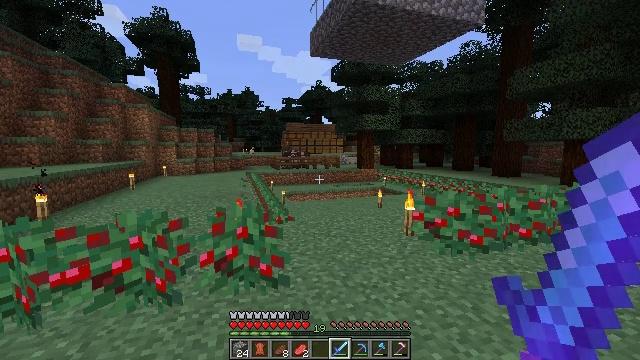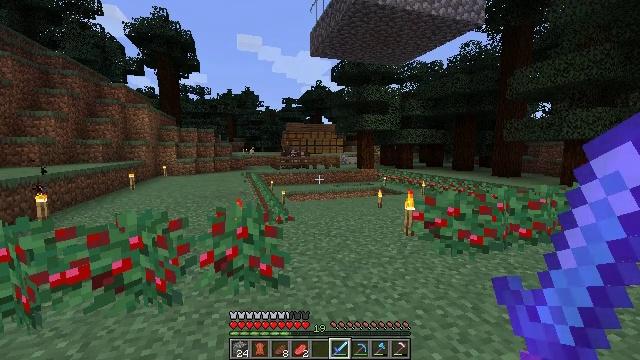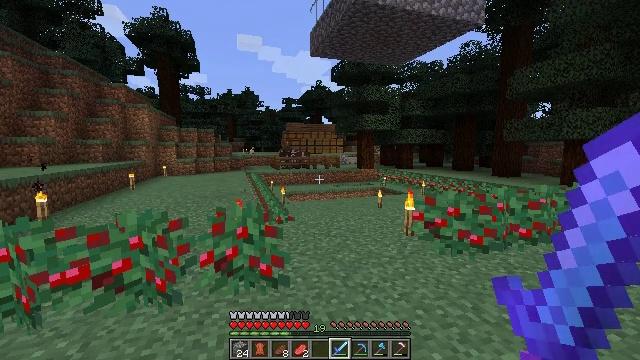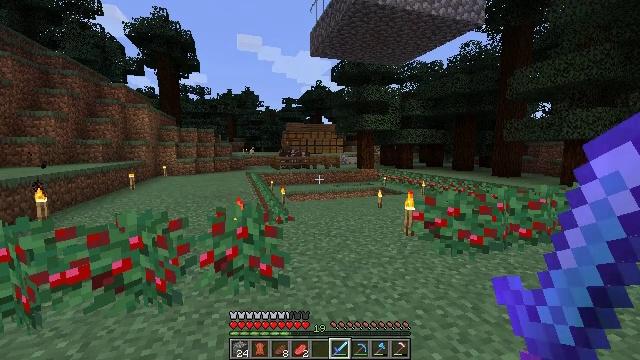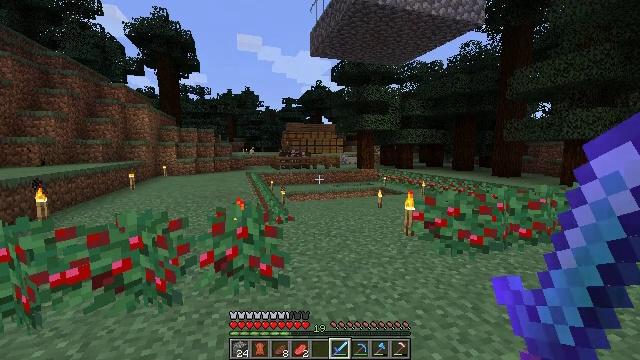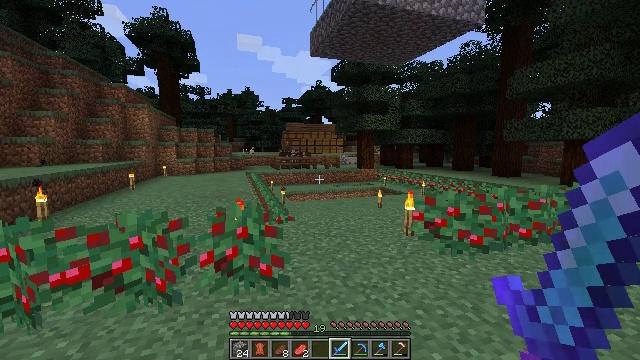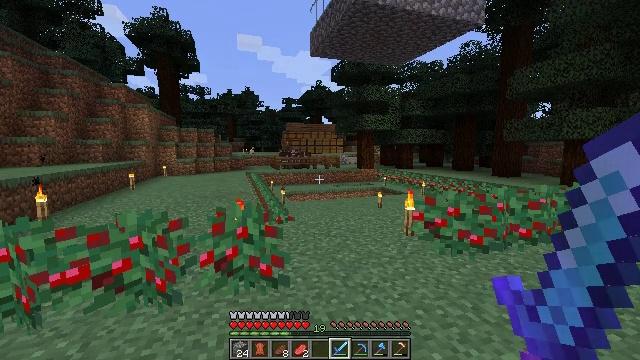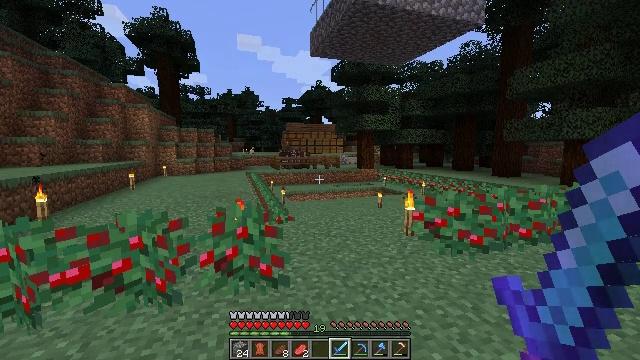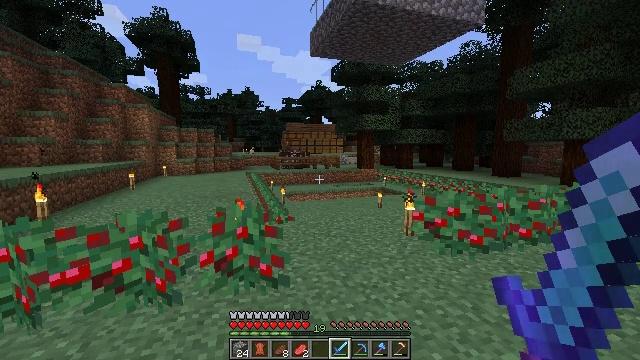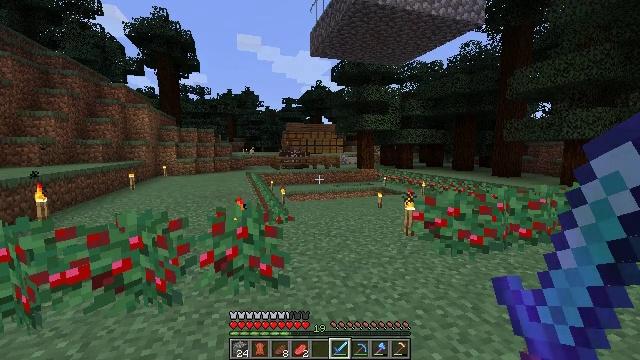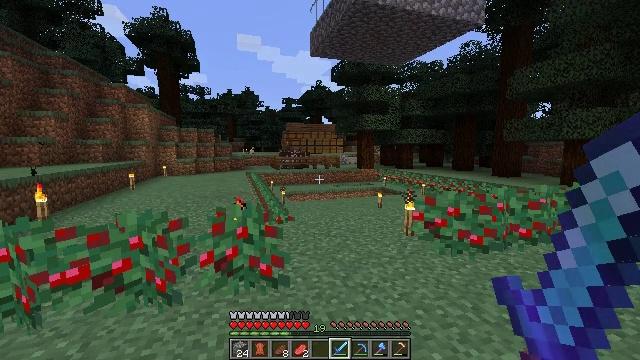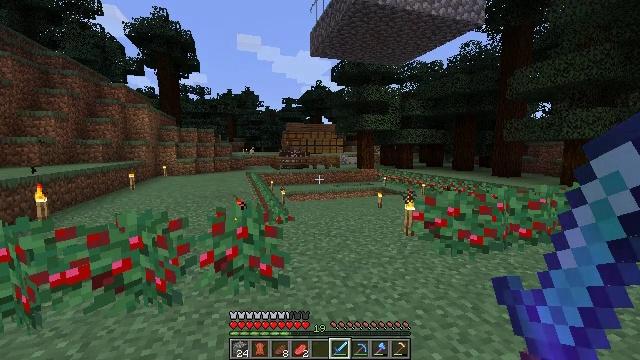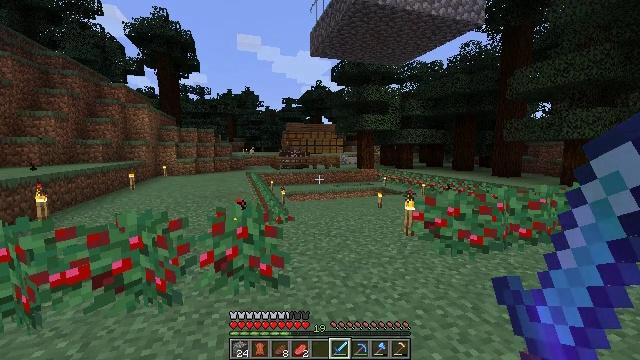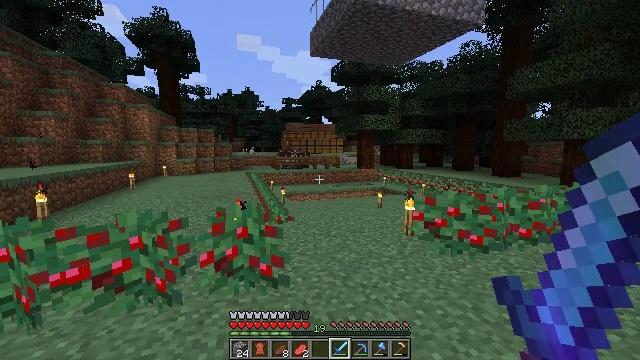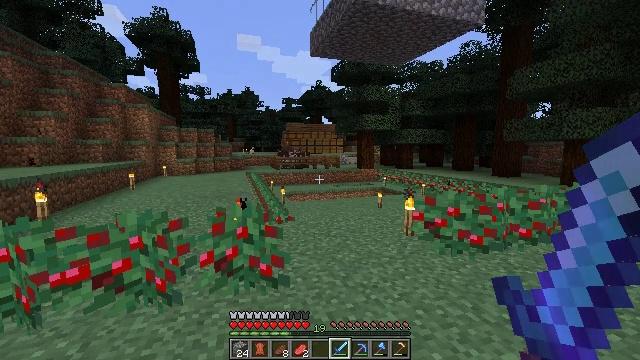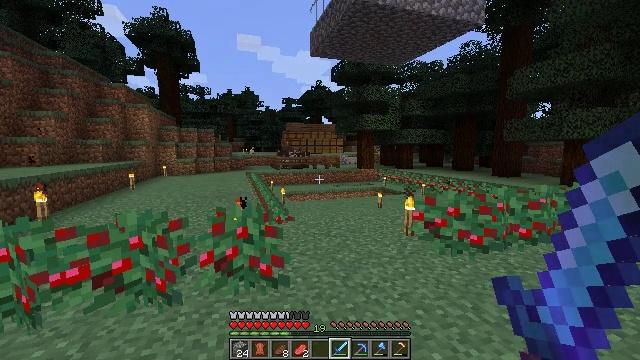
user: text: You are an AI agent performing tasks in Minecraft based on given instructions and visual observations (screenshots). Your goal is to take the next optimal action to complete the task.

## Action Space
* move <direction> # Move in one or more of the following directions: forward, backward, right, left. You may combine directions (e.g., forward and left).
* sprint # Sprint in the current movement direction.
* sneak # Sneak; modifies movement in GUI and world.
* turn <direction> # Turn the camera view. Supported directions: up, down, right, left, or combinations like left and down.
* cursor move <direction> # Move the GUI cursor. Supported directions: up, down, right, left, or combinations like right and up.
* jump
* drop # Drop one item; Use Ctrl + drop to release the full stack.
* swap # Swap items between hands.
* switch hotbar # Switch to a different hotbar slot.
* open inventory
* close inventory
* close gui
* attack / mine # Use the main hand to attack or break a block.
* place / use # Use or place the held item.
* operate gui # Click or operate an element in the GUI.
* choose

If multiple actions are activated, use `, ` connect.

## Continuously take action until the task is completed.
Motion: motion action
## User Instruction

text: Collect wheat crops.
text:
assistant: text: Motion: no_op
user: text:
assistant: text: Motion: no_op
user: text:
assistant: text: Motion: no_op
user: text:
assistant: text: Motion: no_op
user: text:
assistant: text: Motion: no_op
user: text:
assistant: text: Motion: no_op
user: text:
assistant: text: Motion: no_op
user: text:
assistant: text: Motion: no_op
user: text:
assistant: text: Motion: no_op
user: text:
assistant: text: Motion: no_op
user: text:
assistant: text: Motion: no_op
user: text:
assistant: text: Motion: no_op
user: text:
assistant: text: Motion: no_op
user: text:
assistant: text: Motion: no_op
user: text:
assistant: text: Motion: no_op
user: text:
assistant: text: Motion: no_op
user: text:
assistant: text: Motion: no_op
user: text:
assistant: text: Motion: no_op
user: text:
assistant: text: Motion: no_op
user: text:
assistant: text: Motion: no_op
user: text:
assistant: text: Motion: no_op
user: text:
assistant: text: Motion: no_op
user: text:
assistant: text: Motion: no_op
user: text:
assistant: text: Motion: no_op
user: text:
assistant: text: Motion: no_op
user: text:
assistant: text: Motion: no_op
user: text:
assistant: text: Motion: no_op
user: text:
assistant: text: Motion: no_op
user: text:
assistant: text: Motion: no_op
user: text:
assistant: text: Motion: no_op